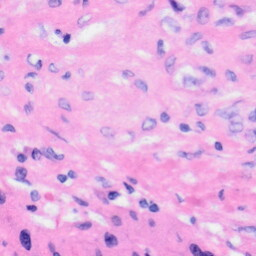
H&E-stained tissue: Liver